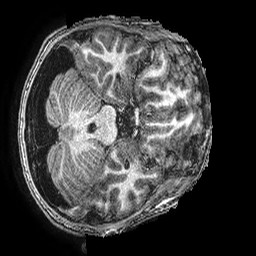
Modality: T1w
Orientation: axial
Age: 14
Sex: male
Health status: ill
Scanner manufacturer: ge
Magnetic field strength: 3 T
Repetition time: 0.00766 s
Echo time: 0.003476 s